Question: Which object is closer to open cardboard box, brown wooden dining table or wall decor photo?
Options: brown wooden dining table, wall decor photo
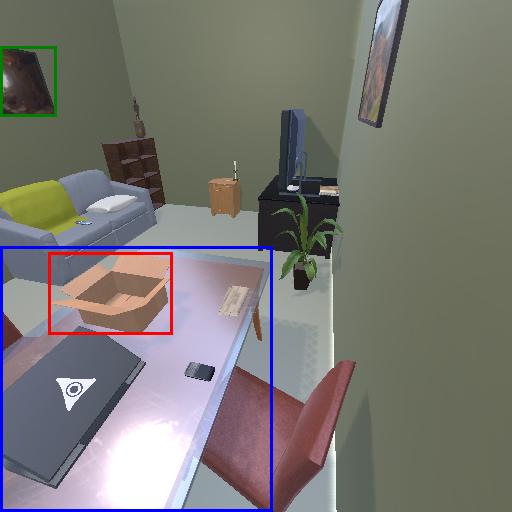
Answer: brown wooden dining table